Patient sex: F
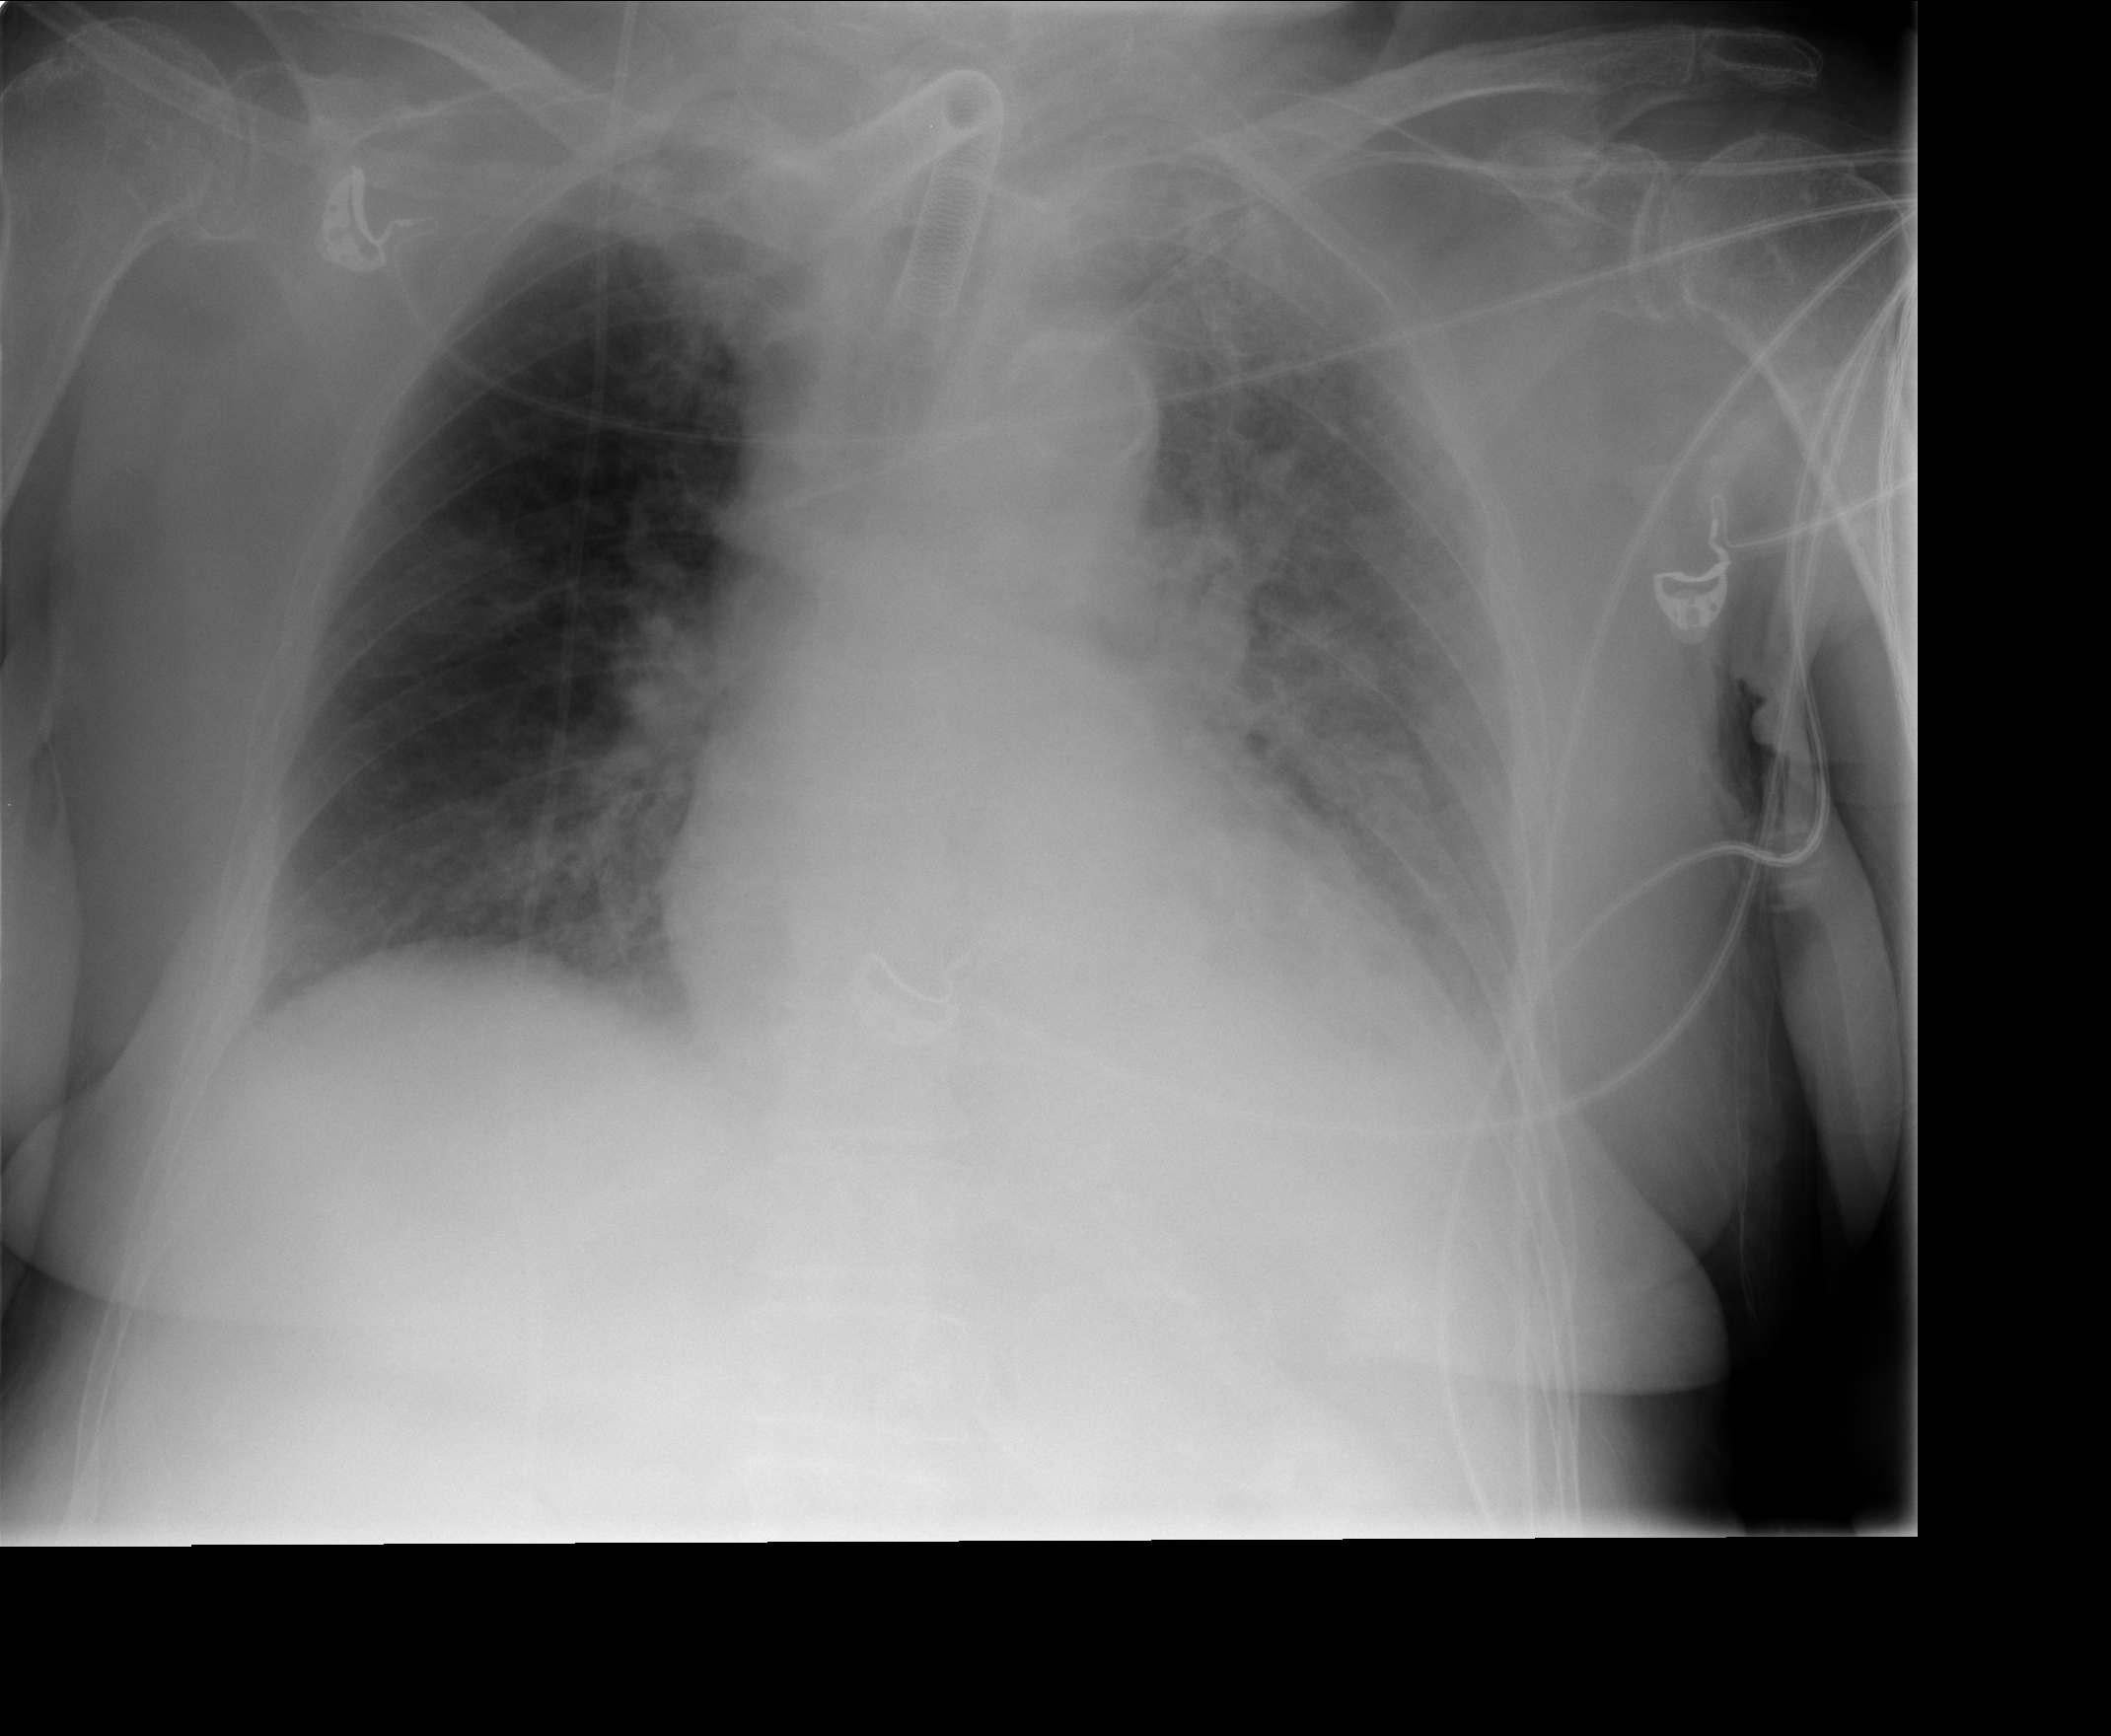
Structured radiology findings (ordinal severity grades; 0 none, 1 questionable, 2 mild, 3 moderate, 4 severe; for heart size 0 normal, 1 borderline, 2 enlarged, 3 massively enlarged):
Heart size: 2
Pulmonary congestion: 2
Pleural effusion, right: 0
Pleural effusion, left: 2
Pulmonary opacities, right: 0
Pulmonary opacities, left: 3
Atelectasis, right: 2
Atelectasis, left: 2